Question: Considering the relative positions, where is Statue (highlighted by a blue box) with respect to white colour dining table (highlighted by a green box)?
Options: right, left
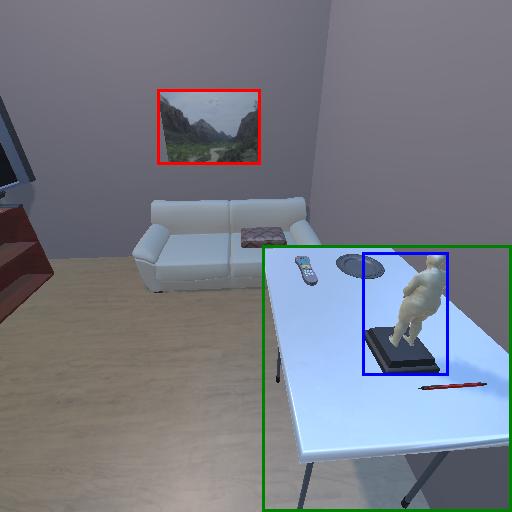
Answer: right